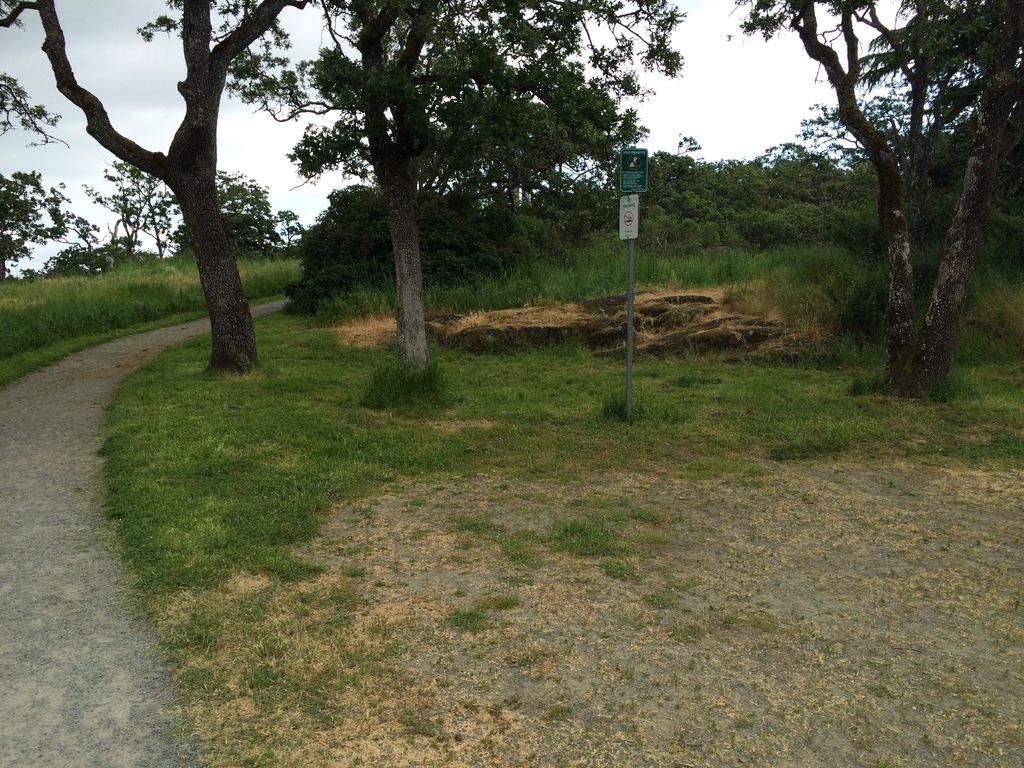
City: victoria